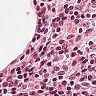
Metastatic tissue present: no